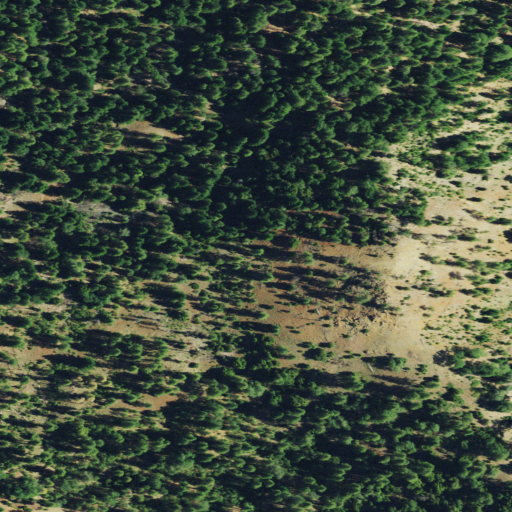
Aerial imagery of mountain in California named Mikes Peak containing evergreen forest, shrub, and mixed forest